Question: Suppose you have a coordinate that can be anywhere from 0.0 to 1.0 ( see blue line ), but I need to offset it as the red line.
I.e. when it is 0.75 it should be 0.75 + offsetValue, when it is 0.25 it should be 0.25 - offsetValue.

How would you do that?
Thanks!
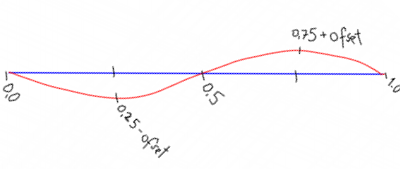
Answer: use something like '-sin(blue_value * 2 * PI)' or 'sin(-1 * blue_value * 2 * PI)'
What you want is a negative sine curve from 0-2PI.
Check <URL>